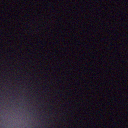
Screen state: off